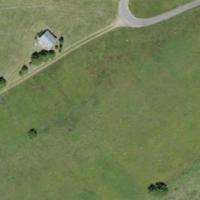
EUNIS habitat code: 26
Species observed at this site:
Silene dioica